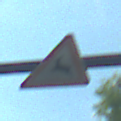
Verkehrszeichen: WildwechselRechts
Umgebung: Outdoor, Urban
Tageszeit: MorningAfternoon
Wetter: PartlyCloudy
Licht: Natural
Jahreszeit: NotSpecified
Kontrast: LowContrast